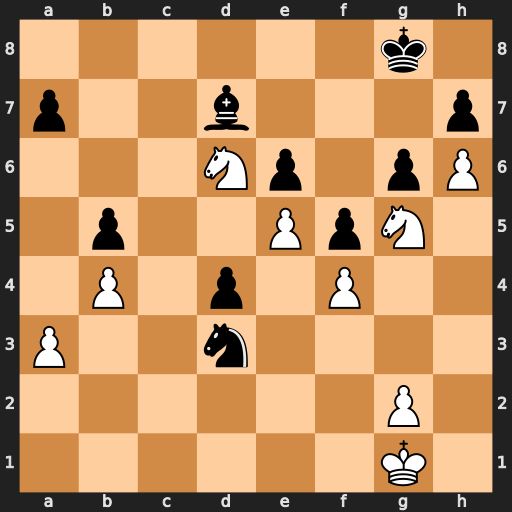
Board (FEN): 6k1/p2b3p/3Np1pP/1p2PpN1/1P1p1P2/P2n4/6P1/6K1
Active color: w
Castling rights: -
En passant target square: -
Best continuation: g3 a5 bxa5 b4 axb4